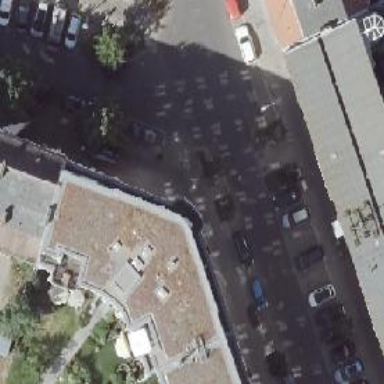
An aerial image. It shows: Parking lane for vehicles.